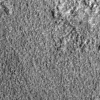
Atmospheric dust classification: not_dusty